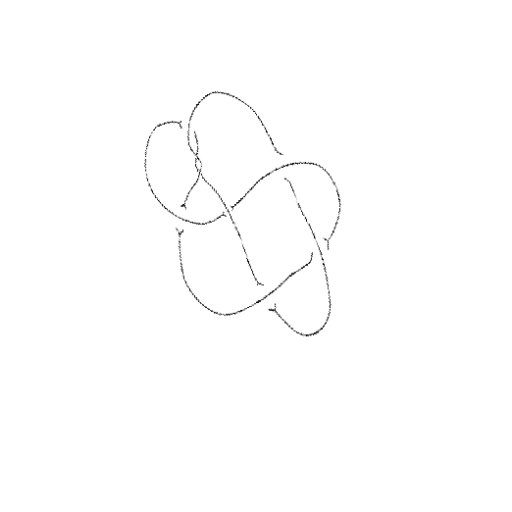
Crossing number: 8